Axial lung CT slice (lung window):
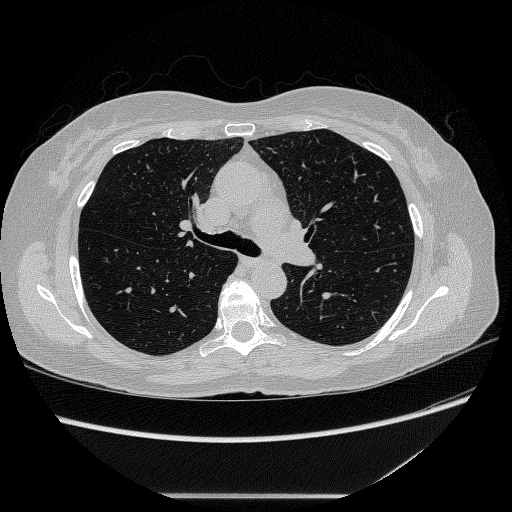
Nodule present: no